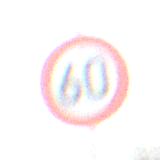
Verkehrszeichen: Geschwindigkeit60
Umgebung: Outdoor, Suburban
Tageszeit: MorningAfternoon
Wetter: PartlyCloudy
Licht: Natural
Jahreszeit: NotSpecified
Kontrast: HighContrast